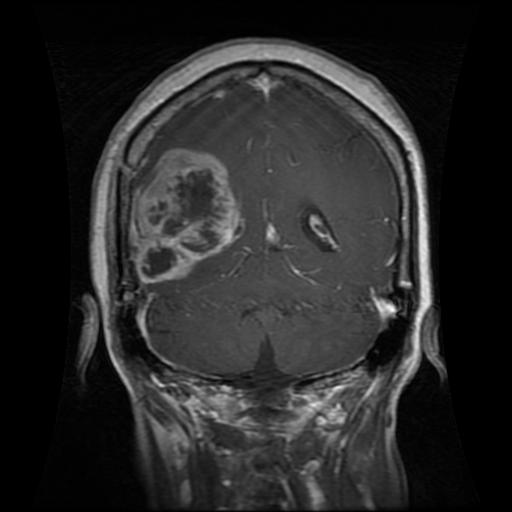
Label: glioma